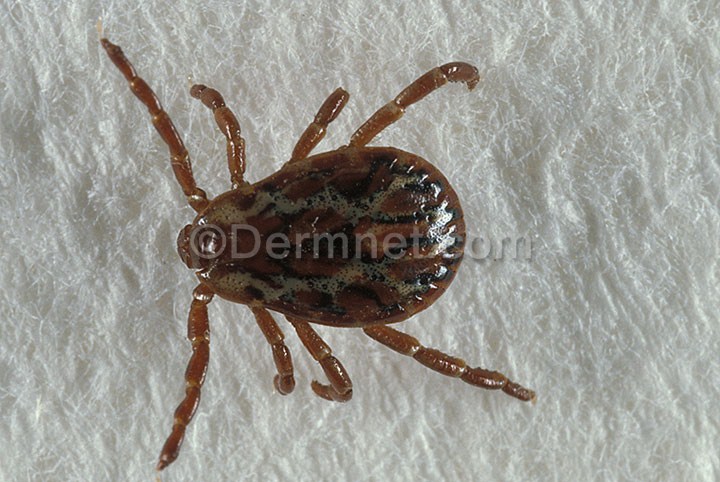
Disease: Scabies Lyme Disease and other Infestations and Bites